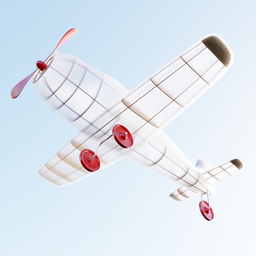
Label: mechanical